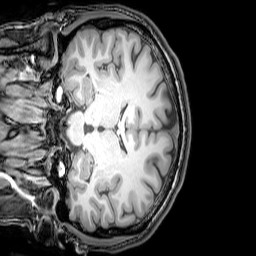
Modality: T1w
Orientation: coronal
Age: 24
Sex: male
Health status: healthy
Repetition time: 0.081 s
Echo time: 0.037 s